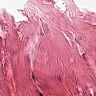
Metastatic tissue present: no